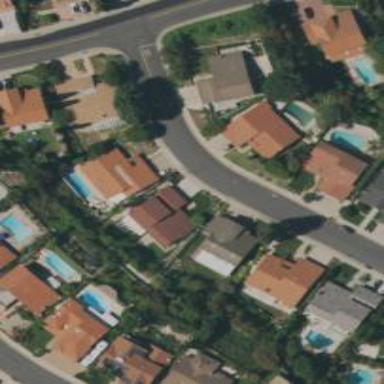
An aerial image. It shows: Residential road.